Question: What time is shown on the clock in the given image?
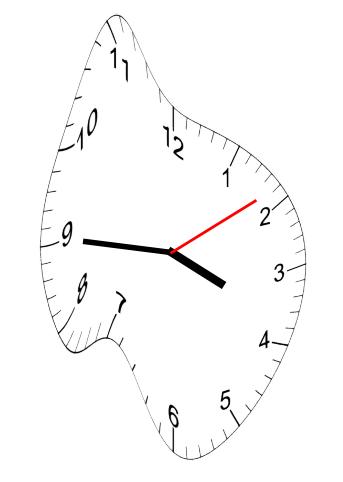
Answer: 03:45:09